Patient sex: F
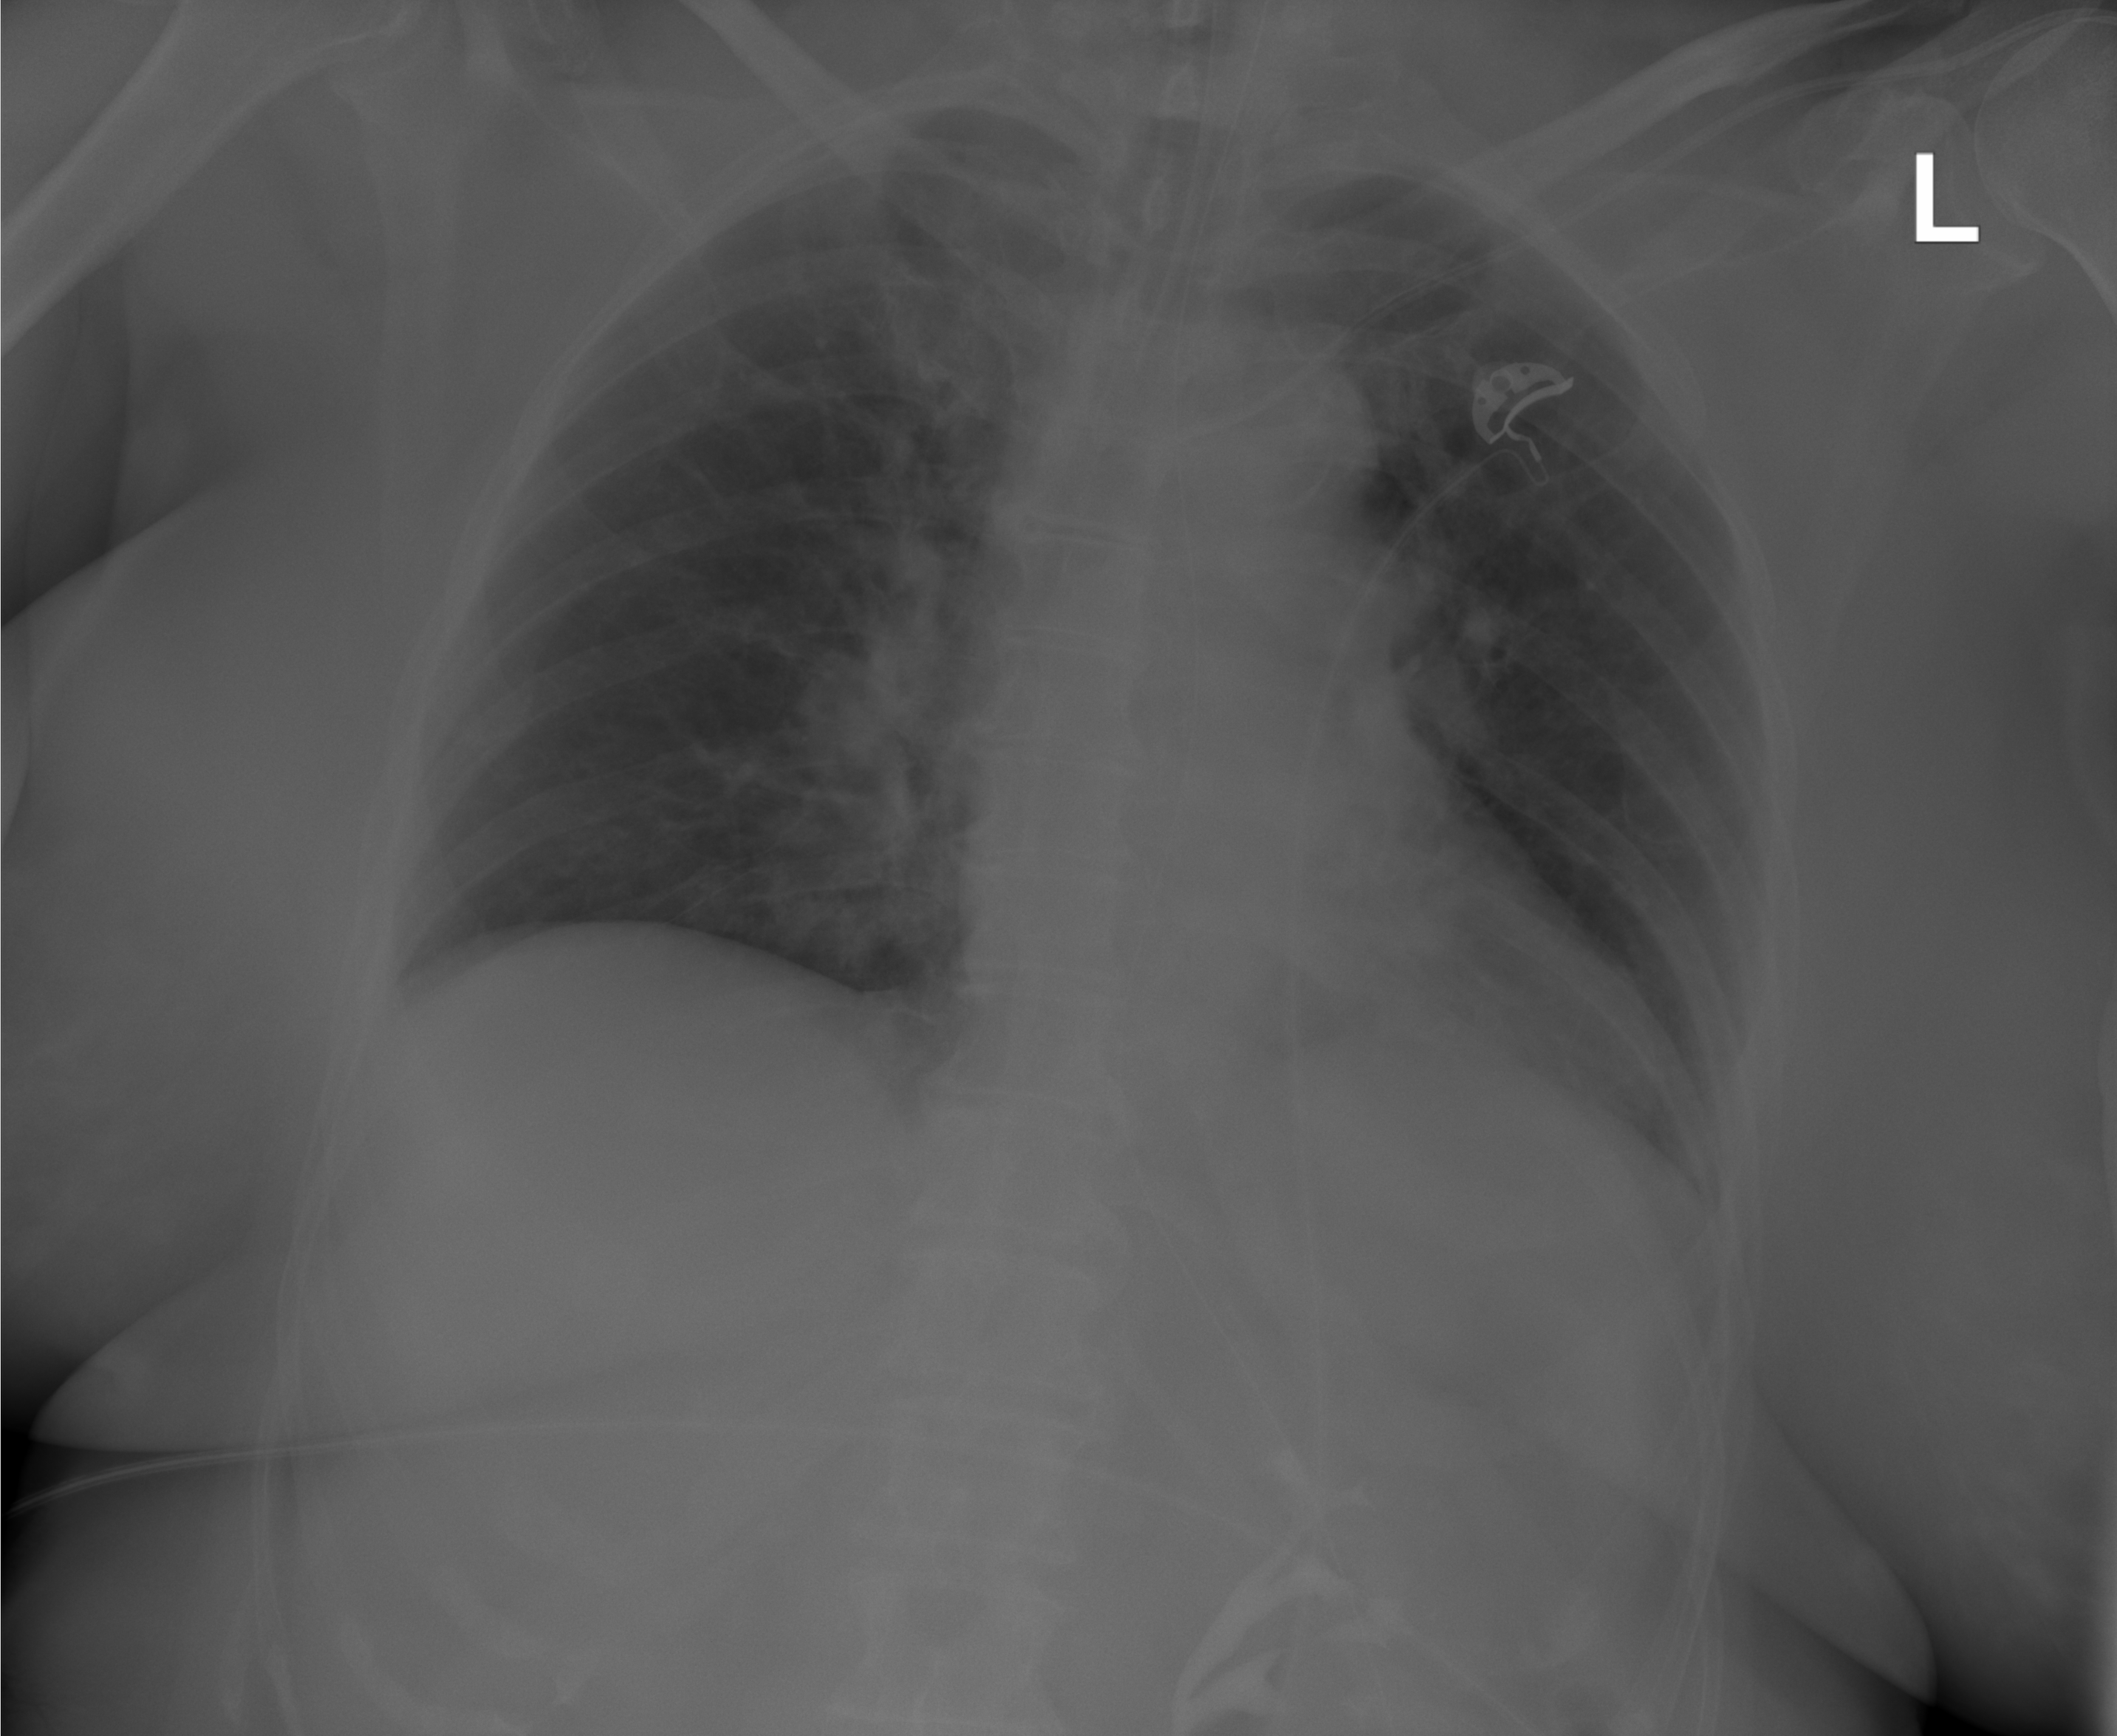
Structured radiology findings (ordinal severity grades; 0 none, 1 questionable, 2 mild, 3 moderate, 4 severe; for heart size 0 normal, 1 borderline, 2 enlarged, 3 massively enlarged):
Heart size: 0
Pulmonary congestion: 2
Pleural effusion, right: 0
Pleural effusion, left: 0
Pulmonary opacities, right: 2
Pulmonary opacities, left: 1
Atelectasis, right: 0
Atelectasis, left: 0